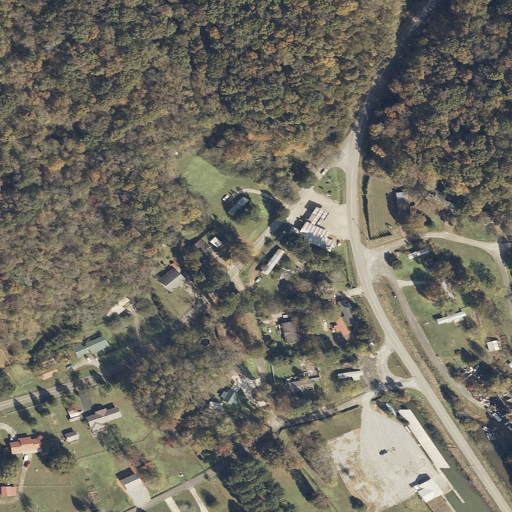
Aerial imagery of valley in Alabama named Happy Hollow containing deciduous forest, low intensity development, open development, pasture, medium intensity development, and herbaceous wetlands